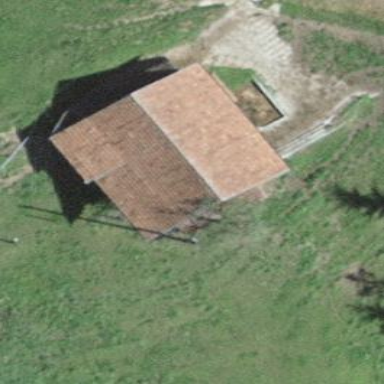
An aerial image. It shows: Rural barn.